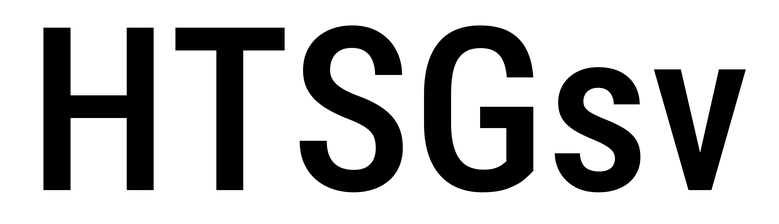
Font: Roboto_Condensed_Medium